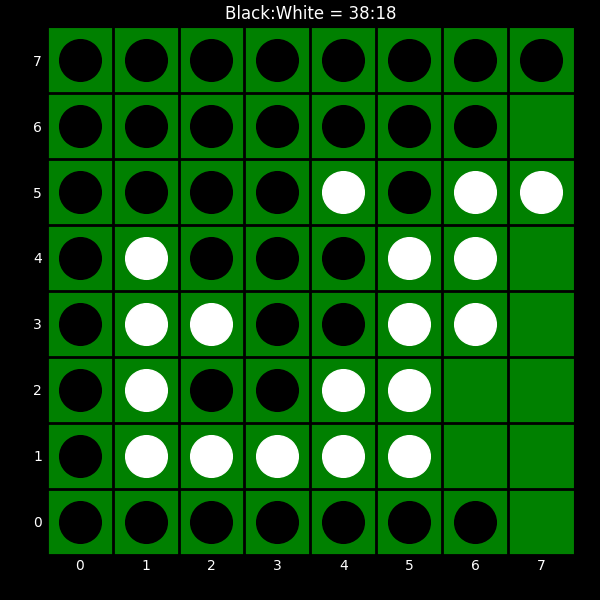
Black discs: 38
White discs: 18